Interaction volume radius: 5 \u00c5
Interaction volume height: 20 \u00c5
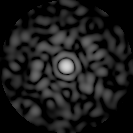
Disorder parameter: 0.8209